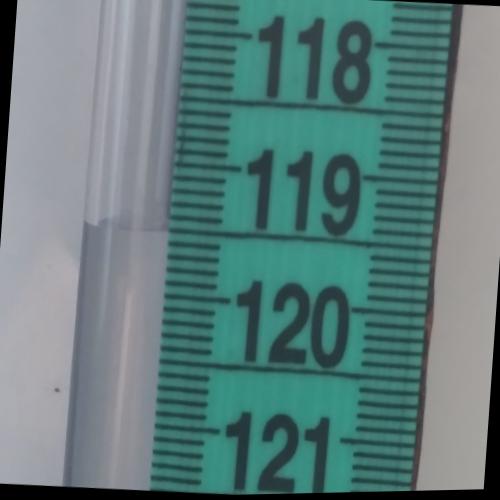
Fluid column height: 119.5 cm